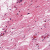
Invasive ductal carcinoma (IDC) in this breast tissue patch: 0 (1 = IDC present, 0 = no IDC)